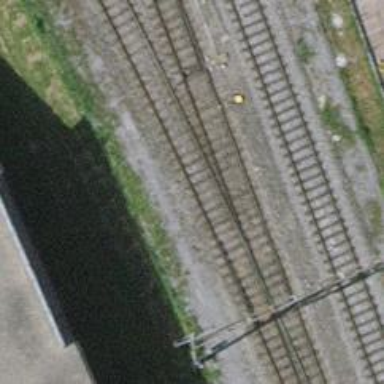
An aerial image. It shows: Railway switch.